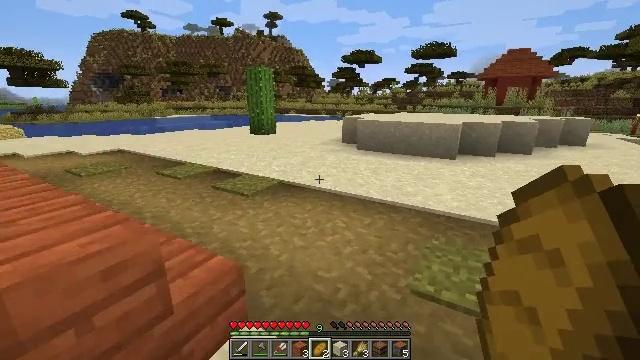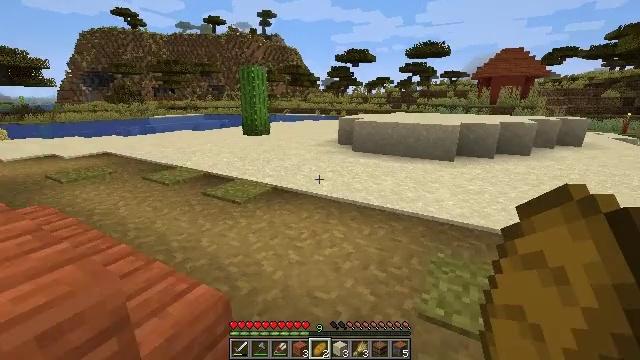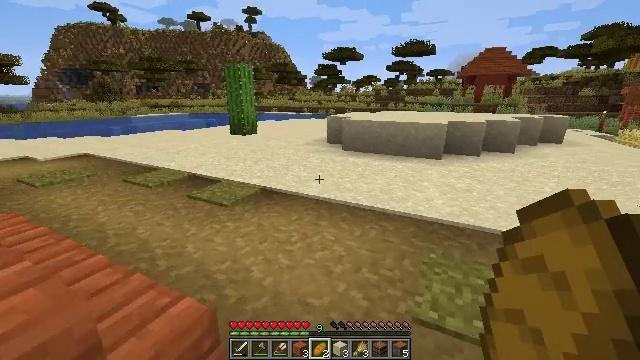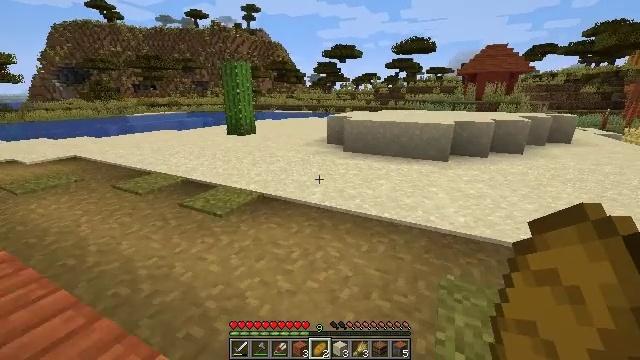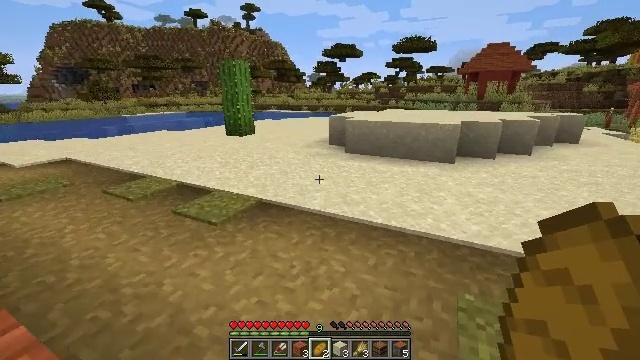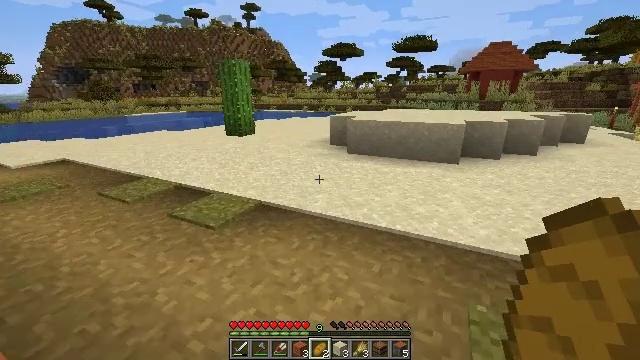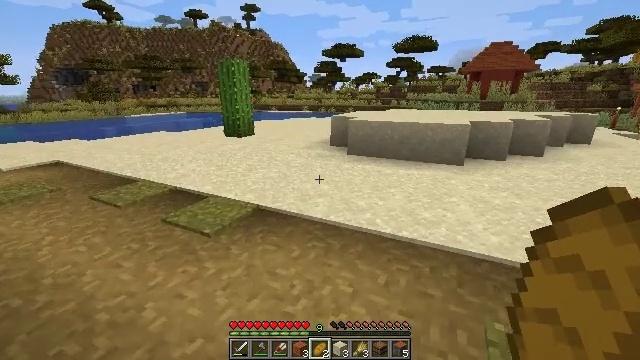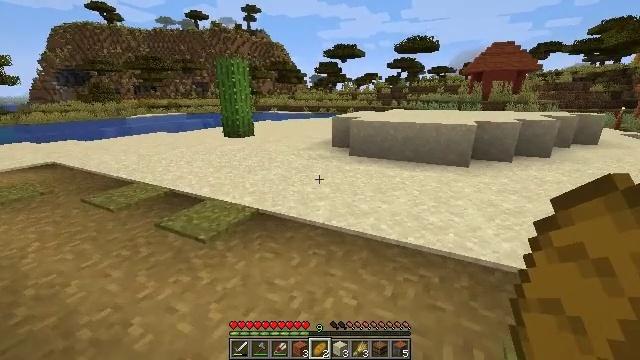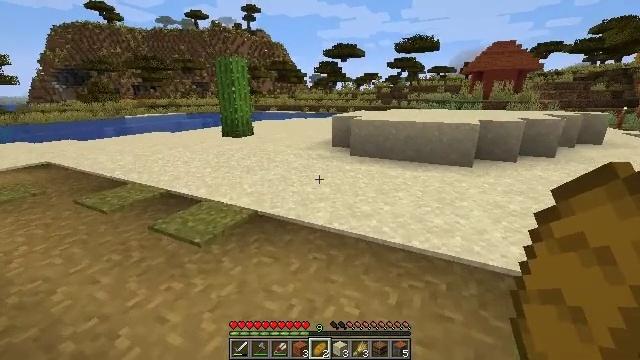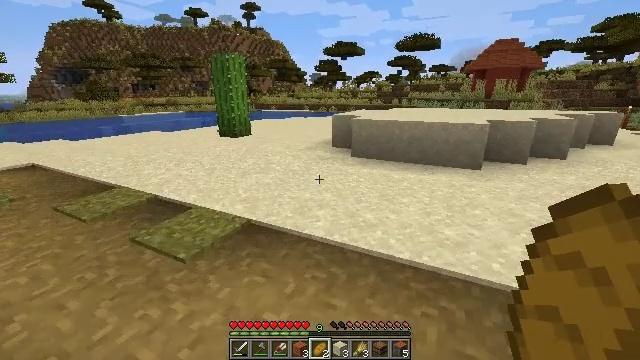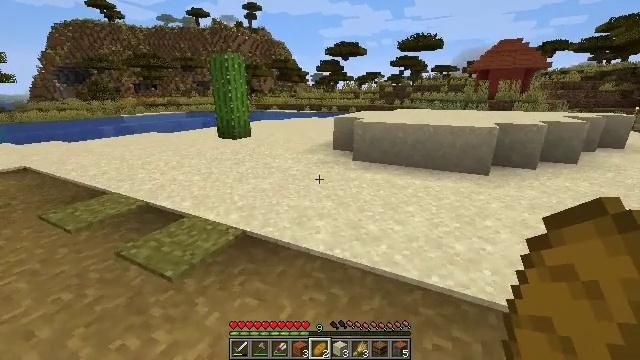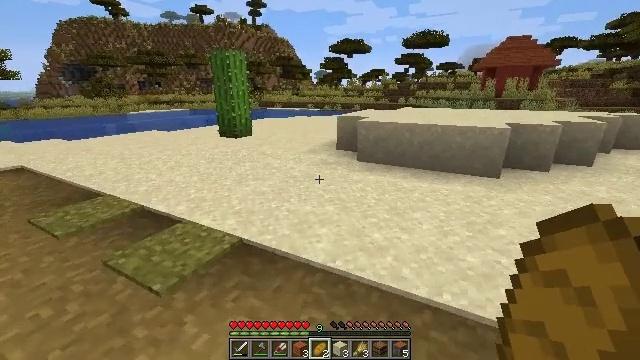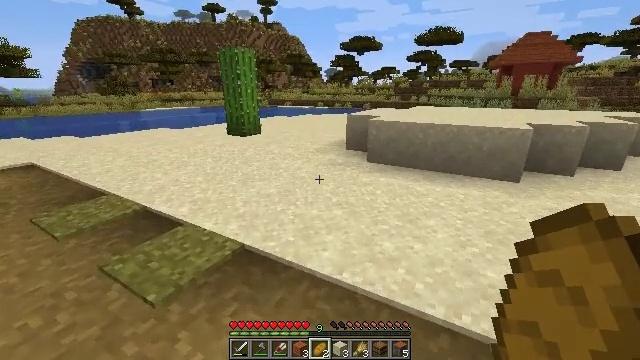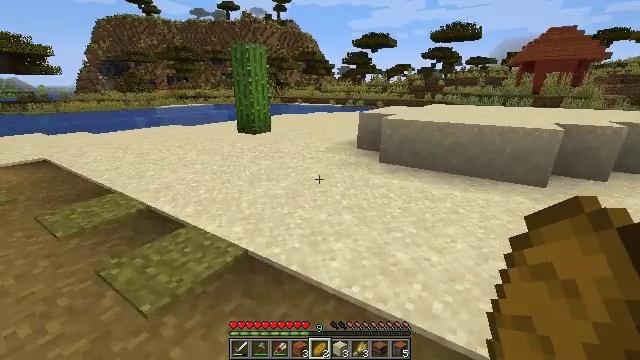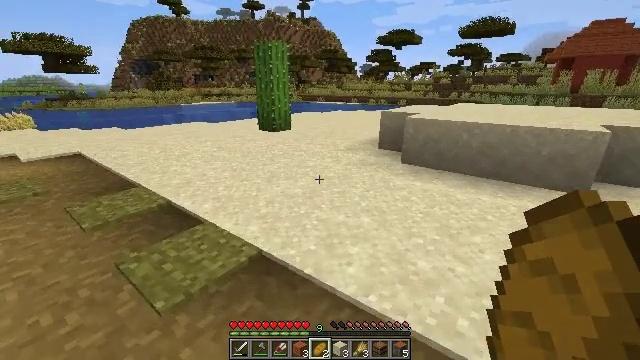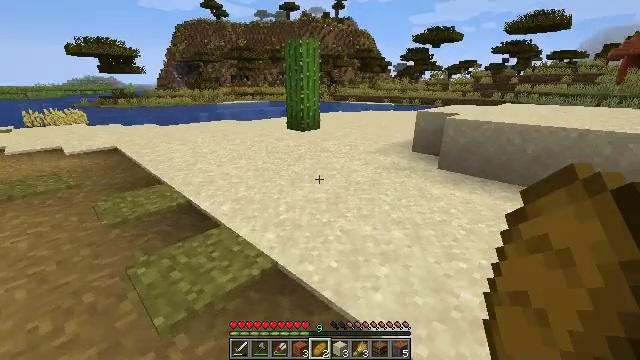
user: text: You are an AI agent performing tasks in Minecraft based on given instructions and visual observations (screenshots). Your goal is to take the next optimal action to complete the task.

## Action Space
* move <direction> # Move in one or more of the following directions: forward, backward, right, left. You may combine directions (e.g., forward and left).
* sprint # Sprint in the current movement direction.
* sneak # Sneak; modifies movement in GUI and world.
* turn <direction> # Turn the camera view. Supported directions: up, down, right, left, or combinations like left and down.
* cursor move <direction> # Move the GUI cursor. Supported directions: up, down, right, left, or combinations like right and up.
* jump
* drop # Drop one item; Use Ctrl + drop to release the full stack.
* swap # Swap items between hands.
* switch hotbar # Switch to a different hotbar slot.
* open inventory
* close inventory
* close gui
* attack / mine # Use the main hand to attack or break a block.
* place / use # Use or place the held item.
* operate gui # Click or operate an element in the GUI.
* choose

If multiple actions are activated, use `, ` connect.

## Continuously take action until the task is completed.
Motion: motion action
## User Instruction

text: Remove a bread from the inventory.
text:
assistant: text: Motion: move forward, turn right
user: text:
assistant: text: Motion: move forward, turn right
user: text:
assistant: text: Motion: move forward
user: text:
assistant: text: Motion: move forward
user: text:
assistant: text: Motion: move forward
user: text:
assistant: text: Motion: move forward
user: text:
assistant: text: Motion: move forward
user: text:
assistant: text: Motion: move forward
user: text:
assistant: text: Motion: move forward
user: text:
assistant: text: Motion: move forward
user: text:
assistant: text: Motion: move forward
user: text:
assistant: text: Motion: move forward, turn left
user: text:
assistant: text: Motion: move forward, turn left
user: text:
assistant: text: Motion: move forward, turn left
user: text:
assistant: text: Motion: move forward, turn left
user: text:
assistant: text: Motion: move forward, turn left
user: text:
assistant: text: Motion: move forward, turn left
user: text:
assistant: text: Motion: move forward, turn left and up
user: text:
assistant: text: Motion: move forward, turn left
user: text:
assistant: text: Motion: move forward, turn left
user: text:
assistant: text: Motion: move forward, turn left and up
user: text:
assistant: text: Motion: move forward, turn left
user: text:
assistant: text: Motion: move forward, turn left
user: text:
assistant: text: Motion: move forward, turn left
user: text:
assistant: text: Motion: move forward, turn left
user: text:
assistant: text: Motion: move forward, turn left
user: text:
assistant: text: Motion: move forward, turn left
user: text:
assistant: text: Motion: move forward, turn left
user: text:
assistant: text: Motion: move forward, turn left
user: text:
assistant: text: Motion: move forward, turn left